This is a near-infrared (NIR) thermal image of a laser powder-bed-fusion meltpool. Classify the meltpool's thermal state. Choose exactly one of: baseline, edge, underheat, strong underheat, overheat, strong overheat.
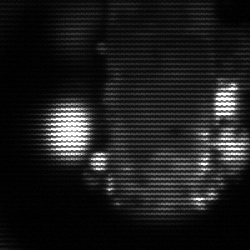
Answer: strong underheat